Question: I try to connect to a SQL Anywhere 12 database with the iAnywhere.Data.SQLAnywhere.v4.0.dll.
On the database server this connection is successful, however on any other PC's I get the error 'Language Ressourcefile not found<dblgde12.dll, dblgen12.dll>'.
Orginal (german) error message here, unfortunately even on my english system the error message is in german.

I have found these files on the installation directory of the sql server, but I don't know what to do with them, since I can't install them in the gac.
The Connection:
'''
iAnywhere.Data.SQLAnywhere.SAConnection connection = new SAConnection();
connection.ConnectionString = new SAConnectionStringBuilder(){ DatabaseName = "123", UserID = "123", Password =
"123", ServerName = "123" , Host = "10.11.11.10"}.ConnectionString;
connection.Open();
'''
Thanks
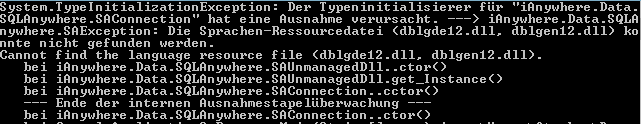
Answer: After some more time asking google I found the following question asked:
<URL>
The accepted answer links to <URL>, where is explained where the dll looks for the files.
> On Windows, SQL Anywhere searches the following paths relative to each
location in the preceding list:....in32 and ..in32 (32-bit programs only).in64 and ..in64 (64-bit programs only).\java (for Java-related files)..\java (for Java-related files).\scripts (for SQL script files)..\scripts (for SQL script files)
The necessary files can be found here <URL>
All these files can be found on a SQL Anywhere Installation 12 in the following directory: